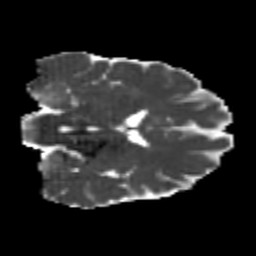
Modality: MD
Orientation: coronal
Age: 25
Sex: male
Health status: healthy
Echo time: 0.074 s